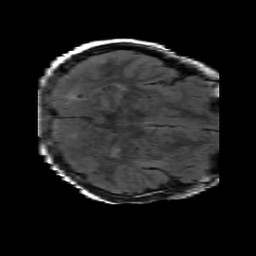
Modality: FLAIR
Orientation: axial
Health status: ill
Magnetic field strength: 3 T